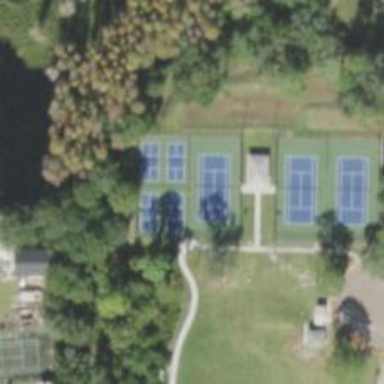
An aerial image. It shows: Tennis court.